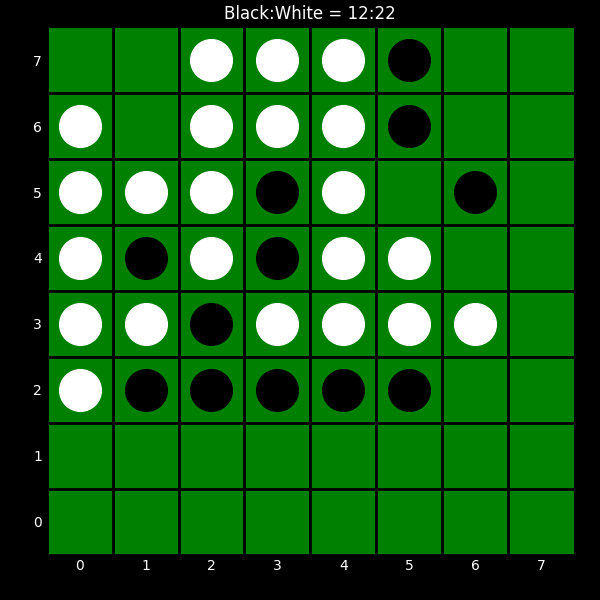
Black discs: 12
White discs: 22